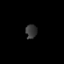
Tissue: prostate
Cell type: T cells
Senescence score: 0.2121
Nuclear area (px): 155
Mean DAPI intensity: 54.665